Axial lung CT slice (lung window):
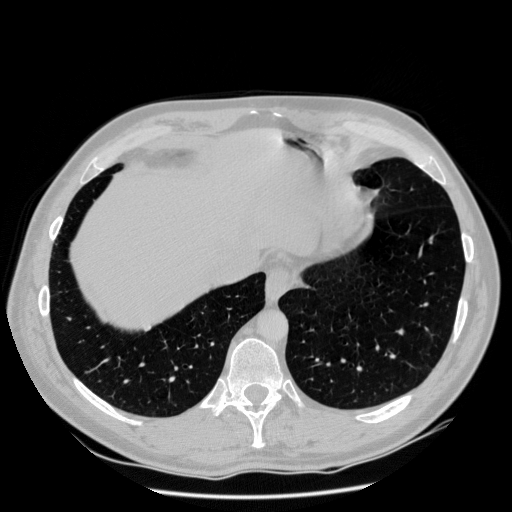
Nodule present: no